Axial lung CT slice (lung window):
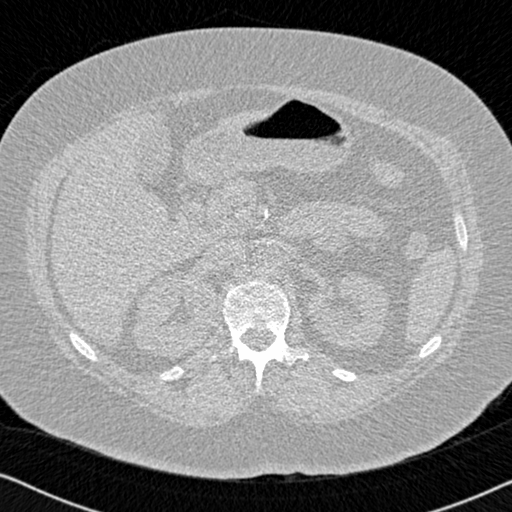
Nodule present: no